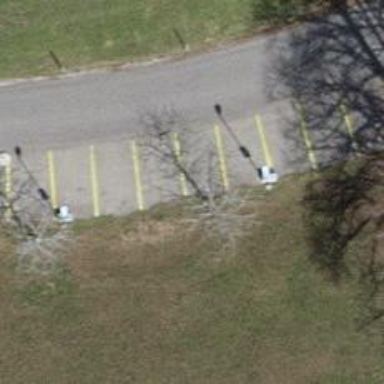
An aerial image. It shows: Parking area.